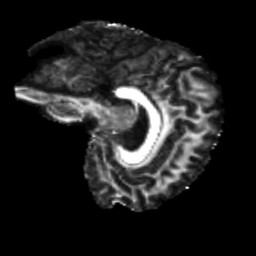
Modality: FA
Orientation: sagittal
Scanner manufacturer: siemens
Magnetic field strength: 3 T
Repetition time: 4 s
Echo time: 0.0594 s